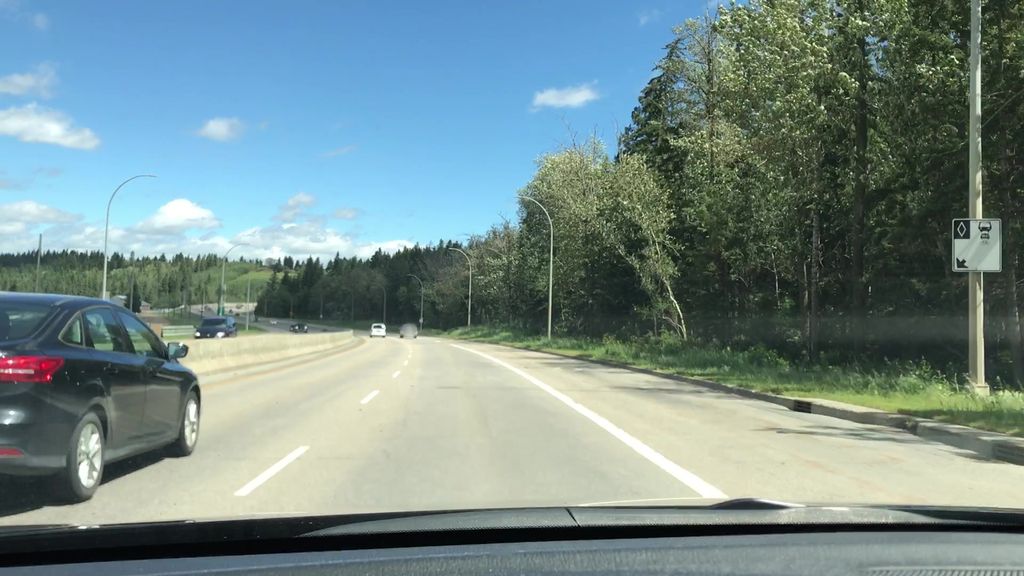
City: edmonton